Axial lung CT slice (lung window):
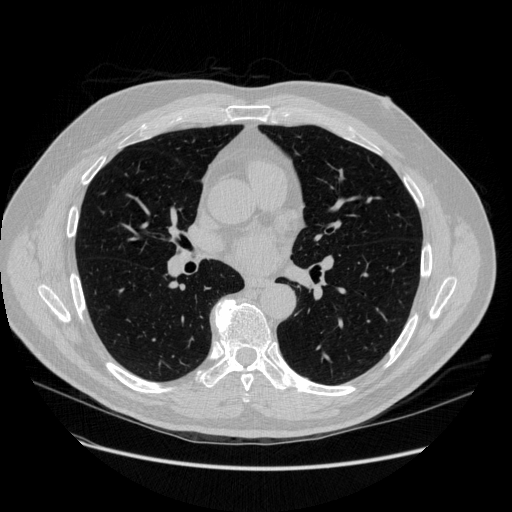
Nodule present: no